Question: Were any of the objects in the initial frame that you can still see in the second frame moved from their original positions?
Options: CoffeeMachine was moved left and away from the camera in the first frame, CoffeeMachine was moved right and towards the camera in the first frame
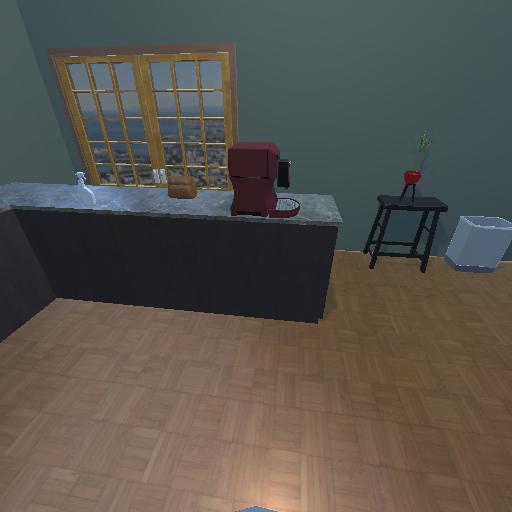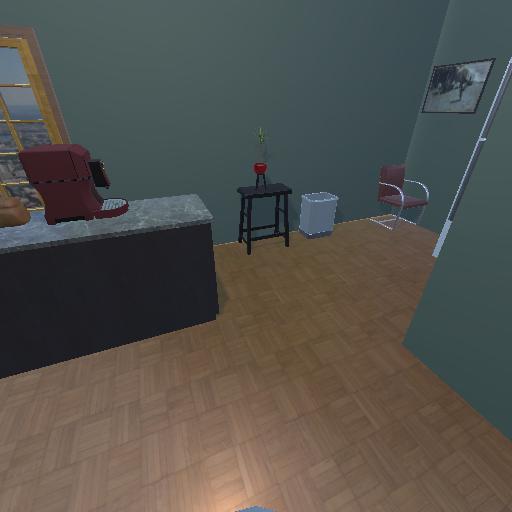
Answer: CoffeeMachine was moved left and away from the camera in the first frame